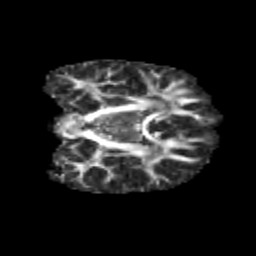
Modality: FA
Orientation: coronal
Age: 11
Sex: male
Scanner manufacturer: siemens
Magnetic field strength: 3 T
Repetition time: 3.8 s
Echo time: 0.07 s